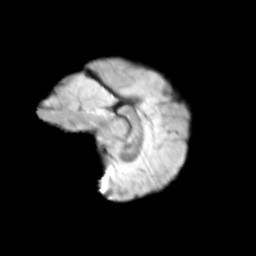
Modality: T2w
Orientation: sagittal
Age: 12
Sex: male
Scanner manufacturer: siemens
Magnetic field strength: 3 T
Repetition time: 3.8 s
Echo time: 0.07 s